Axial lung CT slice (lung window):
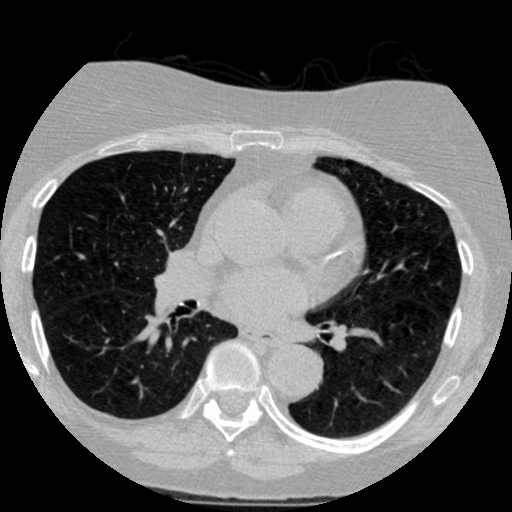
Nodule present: no